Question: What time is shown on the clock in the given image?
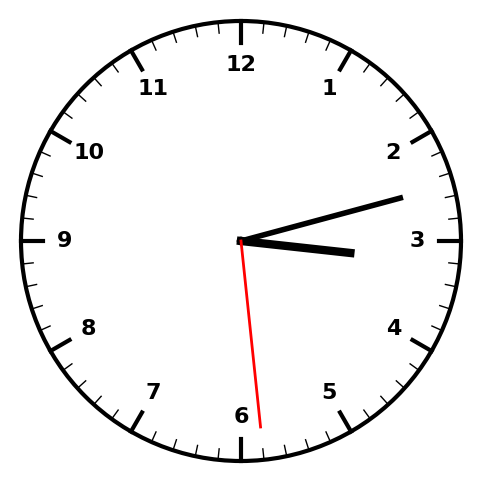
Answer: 03:12:29